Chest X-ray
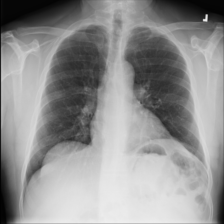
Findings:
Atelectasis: negative
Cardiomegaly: negative
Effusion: negative
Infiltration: negative
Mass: negative
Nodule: negative
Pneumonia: negative
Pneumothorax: negative
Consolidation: negative
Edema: negative
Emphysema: negative
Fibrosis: negative
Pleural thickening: negative
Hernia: negative